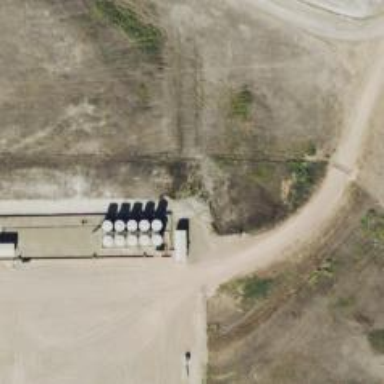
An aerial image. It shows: Storage tank that is man-made.